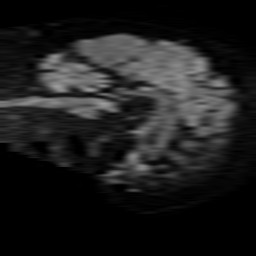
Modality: TRACE
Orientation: sagittal
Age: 67
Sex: female
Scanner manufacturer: philips
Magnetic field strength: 1.5 T
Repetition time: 3.879 s
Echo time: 0.09873 s